Две одинаковые собирающие тонкие линзы $Л_1$ и $Л_2$ с фокусным расстоянием $F$ каждая расположены на расстоянии $l$ друг от друга $(l > 2F)$.
Линзу $Л_3$ с каким фокусным расстоянием $F'$ следует поставить посередине между линзами $Л_1$ и $Л_2$, чтобы любой луч, падающий на оптическую систему под малым углом к главной оптической оси, выходил бы из неё параллельно своему первоначальному направлению? Главные оптические оси всех трёх линз совпадают.
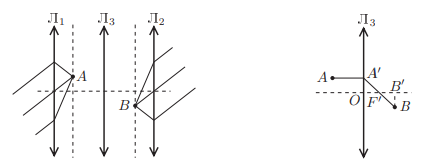
Ответ: $$ F^{\prime}=\frac{l_{3}}{2}=\frac{l}{4}-\frac{F}{2} $$
Темы:
T, Оптика, Геометрическая оптика, Тонкая линза, Всероссийские, Линзы